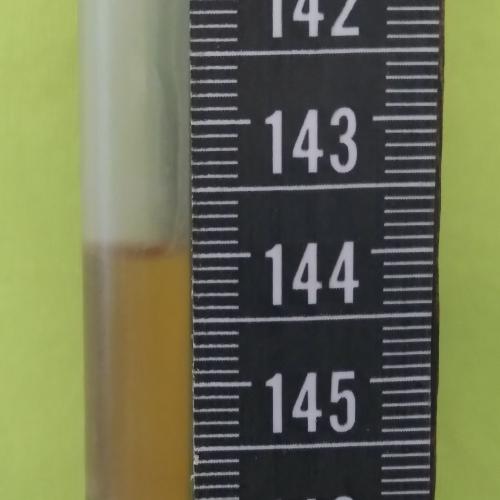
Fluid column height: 144.0 cm